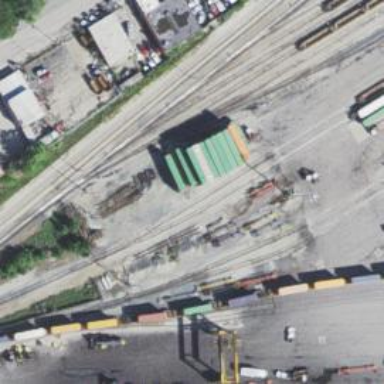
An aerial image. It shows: Railway yard used for servicing trains.